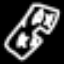
Label: pants